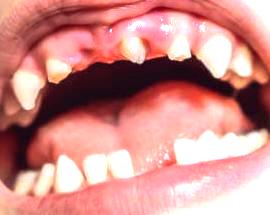
Condition: hypodontia